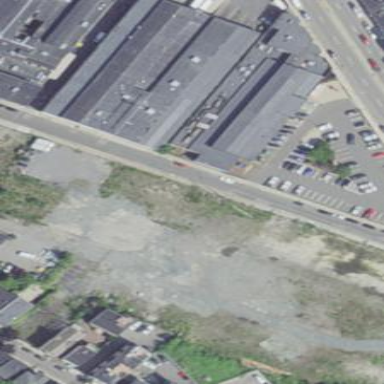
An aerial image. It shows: Brownfield site.